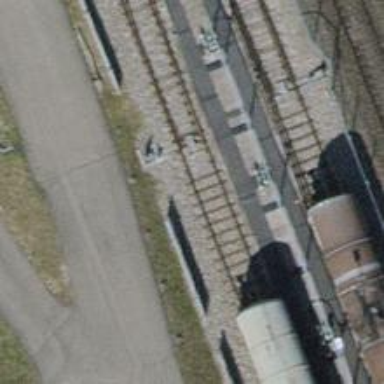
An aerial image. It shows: Railway switch.